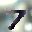
Label: 7